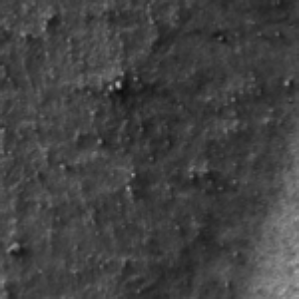
Label: frost